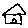
Label: house